Question: My solr set-up comprises a master, a repeater and two slaves. Slaves poll their respective masters every 10 secs.Searches are handled only by slave nodes while updates are done only to the master node. These are deployed on Jboss application servers on Linux boxes. The sorl version is 4.0.
The problem we are facing is that the slave boxes run out of hard-disk space in couple of days which we are currently solving by restarting the slave nodes once every week. The reason for running out of hard-disk space is the Jboss holding reference to hundreds of deleted index files.
Deleted file reference are alive because I see SolrCore having many open searchers. There should be maximum 2 open searchers at any time as per solrconfig.xml.

Another thing I have been able to establish that SolrCore holds the open searcher only when a query has been running and a replication cycle changes the registered searcher for the core while the last query hasn't finished yet. The searcher when the query began is held in memory by the SolrCore forever.
This problem comes only when the query uses a SearchPlugin that we have written. In the search plugin we are closing the and object. But still it doesn't seem to close the associated searcher.
'''
SolrCore portfolioIndexCore = container.getCore(portfolioCoreName);
SolrIndexSearcher portfolioIndexSearcher = portfolioIndexCore.getSearcher().get();
'''
When search is complete :
'''
finally {
if (null != portfolioSolrReq) portfolioSolrReq.close();
if (null != portfolioIndexCore) {
portfolioIndexCore.close();
}
}
'''
I tried changing the above finally block to :
'''
finally {
if (null != portfolioSolrReq) portfolioSolrReq.close();
if (null != portfolioIndexCore) {
RefCounted<SolrIndexSearcher> searcher = portfolioIndexCore.getNewestSearcher(false);
if (searcher.get() != portfolioIndexSearcher) {
log.warn("Current Searcher for the Core " + portfolioIndexCore
+ " has changed. Old Searcher=[" + portfolioIndexSearcher + "], new Searcher=["
+ searcher.get() + "]");
portfolioIndexSearcher.close();
portfolioIndexSearcher = null;
}
searcher.decref();
portfolioIndexCore.close();
}
}
'''
But this also doesn't seem to help.
Any pointers for the above issue will be very helpful.
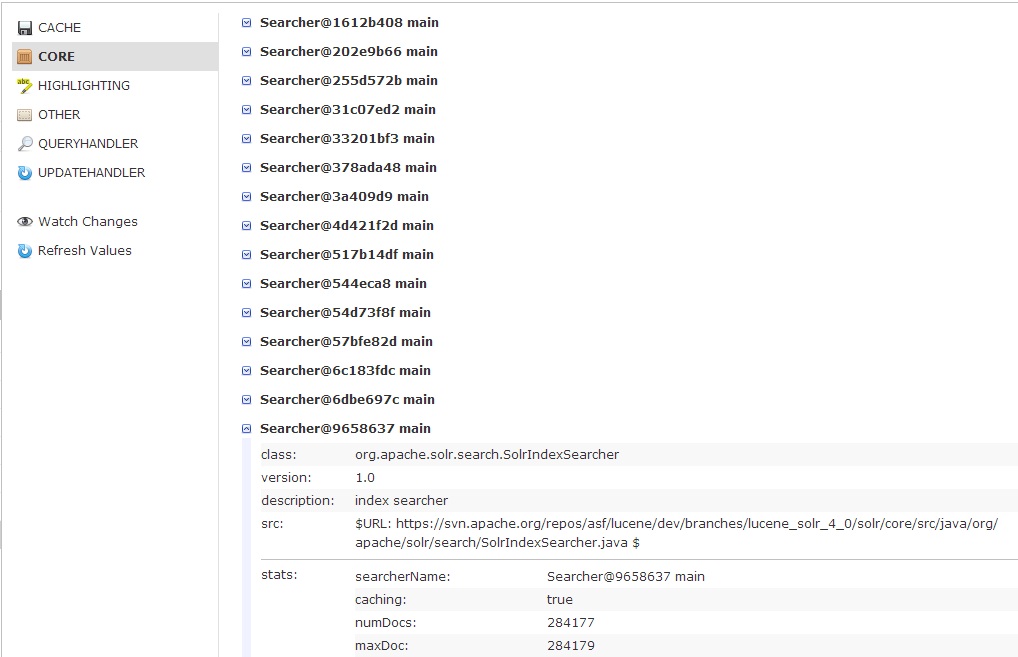
Answer: The solution proved to be rather simple. All I needed to do was just call the decref() on the SolrIndexSearcher I was opening by call to 'portfolioIndexCore.getSearcher().get();'
So finally block now looks as :
'''
finally {
if (null != portfolioSolrReq) portfolioSolrReq.close();
if (null != portfolioIndexCore) {
RefCounted<SolrIndexSearcher> searcher = portfolioIndexCore.getNewestSearcher(false);
if (searcher.get() != portfolioIndexSearcher) {
log.warn("Current Searcher for the Core " + portfolioIndexCore
+ " has changed. Old Searcher=[" + portfolioIndexSearcher + "], new Searcher=["
+ searcher.get() + "]");
portfolioIndexSearcher.close();
portfolioIndexSearcher = null;
}else{
portfolioIndexSearcher.decref()
}
searcher.decref();
portfolioIndexCore.close();
}
}
'''
Now SolrCore doesn't seem to be holding old SolrIndexSearchers in memory.
LESSON :
You must always call 'solrIndexSearcher.decref()' if you are getting solrIndexSearcher by calling 'solrCore.getSearcher().get()'.
This, however, should be the last option to get an IndexSearcher reference. Preferable way should be 'solrRequest.getSearcher().get()'.